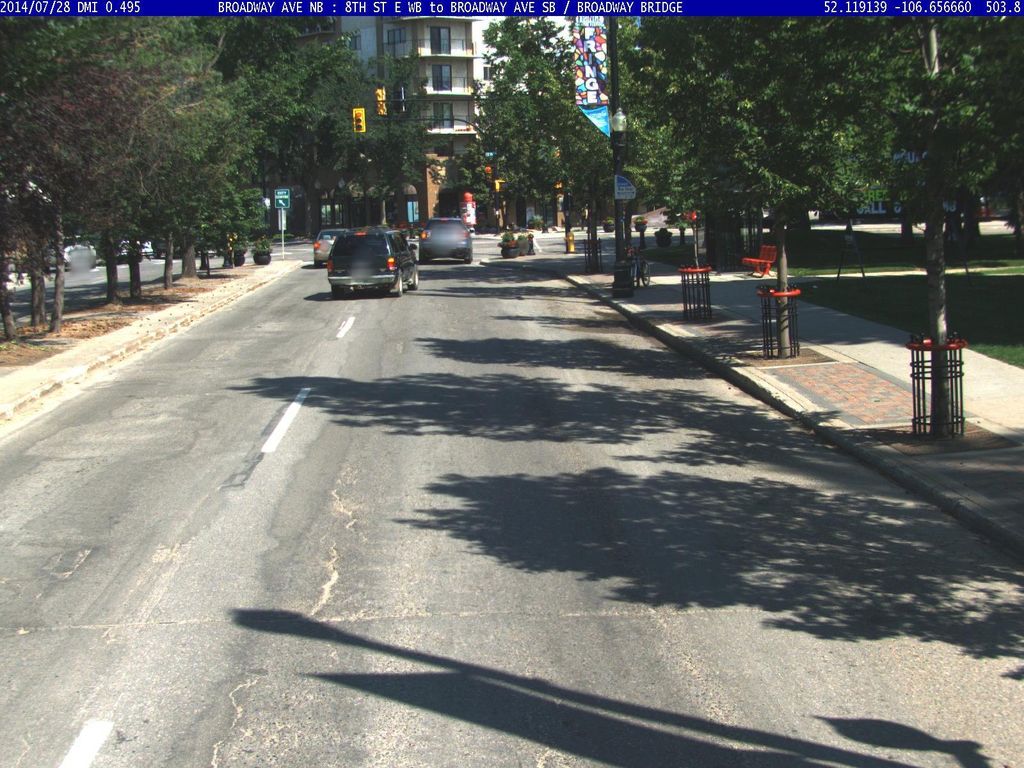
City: saskatoon